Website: walmart
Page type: cart
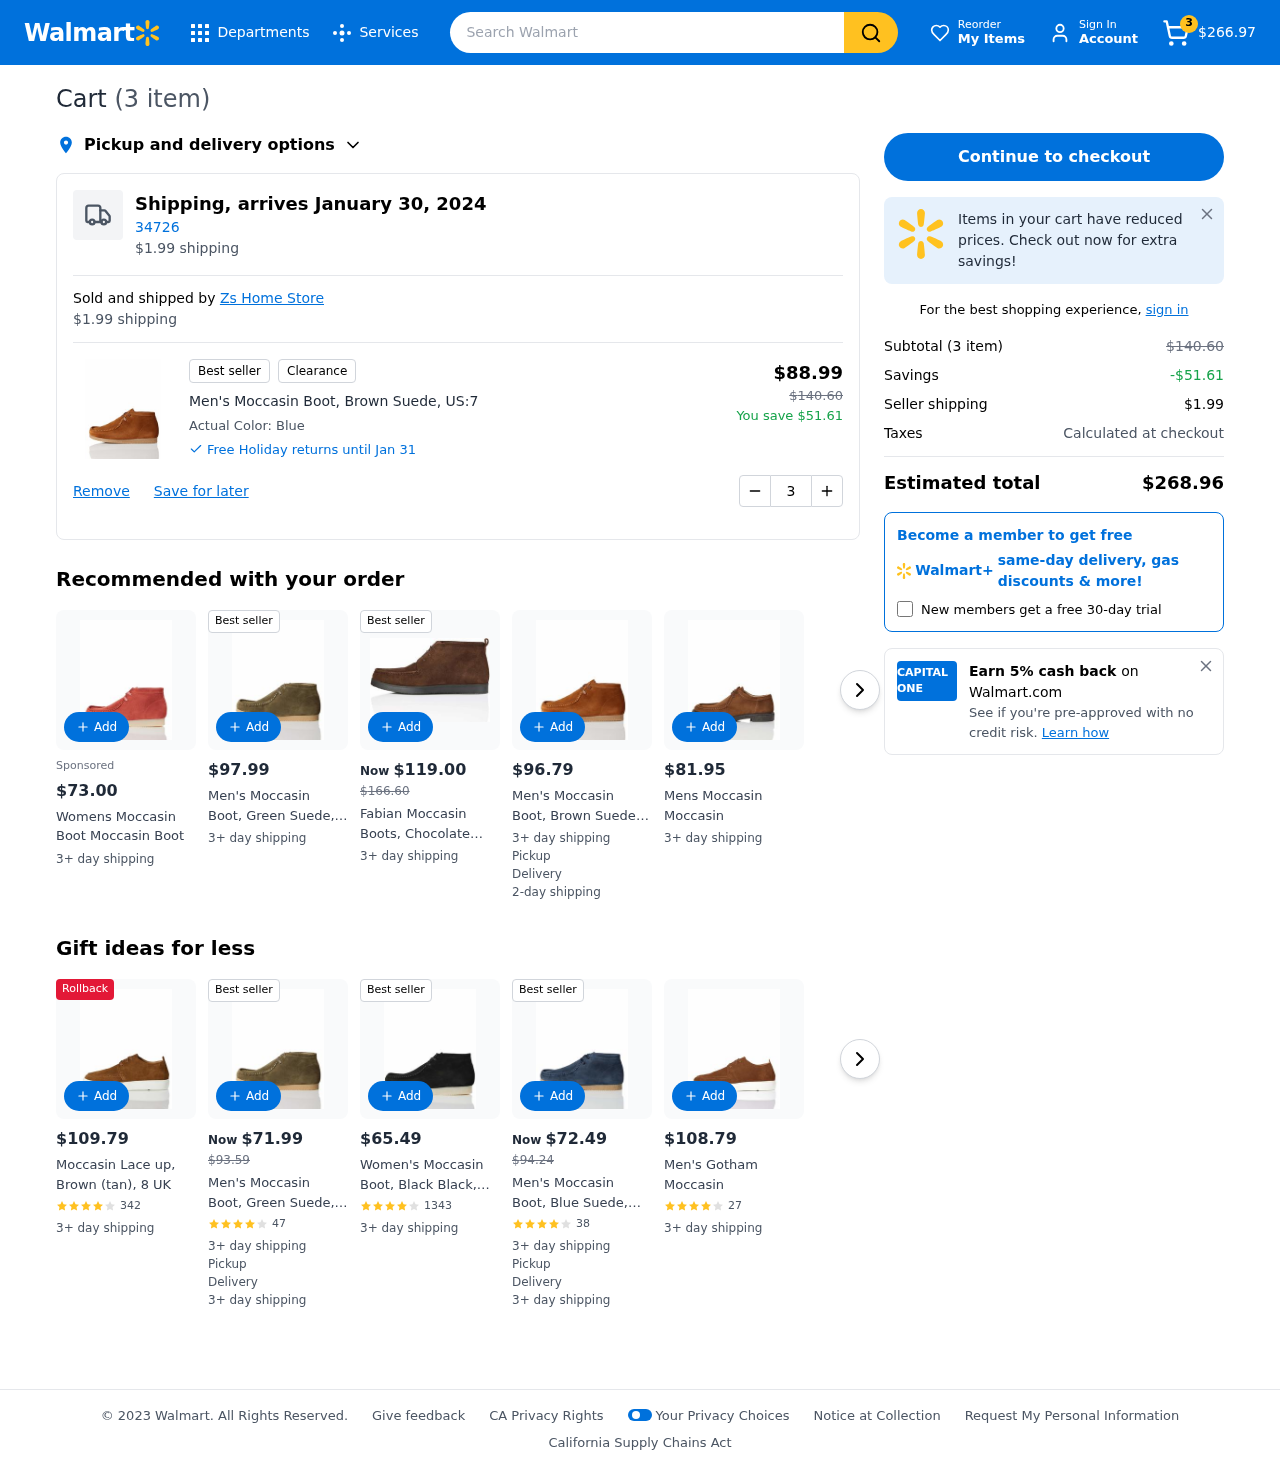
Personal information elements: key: PII_POSTCODE
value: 34726
Product elements: key: PRODUCT1_NAME
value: Men's Moccasin Boot, Brown Suede, US:7
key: PRODUCT1_PRICE
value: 88.99
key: PRODUCT1_QUANTITY
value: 3
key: PRODUCT1_ORIGINAL_PRICE
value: $140.60
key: PRODUCT1_SAVINGS
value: $51.61
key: PRODUCT1_SAVINGS
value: -$51.61
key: PRODUCT2_PRICE
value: $73.00
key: PRODUCT2_NAME
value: Womens Moccasin Boot Moccasin Boot
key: PRODUCT3_PRICE
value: $97.99
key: PRODUCT3_NAME
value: Men's Moccasin Boot, Green Suede, women 2
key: PRODUCT4_PRICE
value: $119.00
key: PRODUCT4_ORIGINAL_PRICE
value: $166.60
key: PRODUCT4_NAME
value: Fabian Moccasin Boots, Chocolate Brown, 7.5 US
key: PRODUCT5_PRICE
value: $96.79
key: PRODUCT5_NAME
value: Men's Moccasin Boot, Brown Suede, womens 10
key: PRODUCT6_PRICE
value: $81.95
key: PRODUCT6_NAME
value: Mens Moccasin Moccasin
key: PRODUCT7_PRICE
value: $109.79
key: PRODUCT7_NAME
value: Moccasin Lace up, Brown (tan), 8 UK
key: PRODUCT7_NUM_RATINGS
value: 342
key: PRODUCT8_PRICE
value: $71.99
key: PRODUCT8_ORIGINAL_PRICE
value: $93.59
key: PRODUCT8_NAME
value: Men's Moccasin Boot, Green Suede, womens 12
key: PRODUCT8_NUM_RATINGS
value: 47
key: PRODUCT9_PRICE
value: $65.49
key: PRODUCT9_NAME
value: Women's Moccasin Boot, Black Black, 9.5 us
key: PRODUCT9_NUM_RATINGS
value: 1343
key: PRODUCT10_PRICE
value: $72.49
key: PRODUCT10_ORIGINAL_PRICE
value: $94.24
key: PRODUCT10_NAME
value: Men's Moccasin Boot, Blue Suede, womens 10
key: PRODUCT10_NUM_RATINGS
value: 38
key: PRODUCT11_PRICE
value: $108.79
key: PRODUCT11_NAME
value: Men's Gotham Moccasin
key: PRODUCT11_NUM_RATINGS
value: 27
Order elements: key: ORDER_NUM_ITEMS
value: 3
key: ORDER_NUM_ITEMS
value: (3 item)
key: ORDER_SUBTOTAL
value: $266.97
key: ORDER_DELIVERY_DATE
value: Shipping, arrives January 30, 2024
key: ORDER_SHIPPING_COST
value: $1.99
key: ORDER_TOTAL
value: $268.96
Search elements: key: HEADER_SEARCH
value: Search Walmart